Field crop: maize
Growth stage: 2
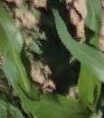
Species: maize